Question: I'm running into lots of instances with the latest version(s) of XCode (I believe this has been happening since 4.2 or so) where the stack trace when an exception is thrown is woefully devoid of details.
The screeshot here illustrates one such case; in fact, this scenario at least has context (it shows me that it happened in the JKArray class), where many times I get nothing but "internal" stack items (just 2-3 entries in the thread, none of which reside in user code or anything I can look at). Even in this example, I don't know where the JKArray was allocated or released, so I have no idea what instance or where the problem is.

Thoughts:
- - - - -
No matter what I do, I can't seem to isolate the issues plaguing my app. Furthermore, the issues do not seem to be exactly the same each time, likely due to the high amount of concurrency in my app... so I'm left without a good way to fix the problems.
---
Edit: in the case of this particular exception, I did end up finding the cause. I had attempted to [release] and object that was [autoreleased]d. However, all of this was happening within my code; I can't understand why XCode would not give me a decent stack trace to help me find the problem, rather than forcing me to hunt through my whole app...
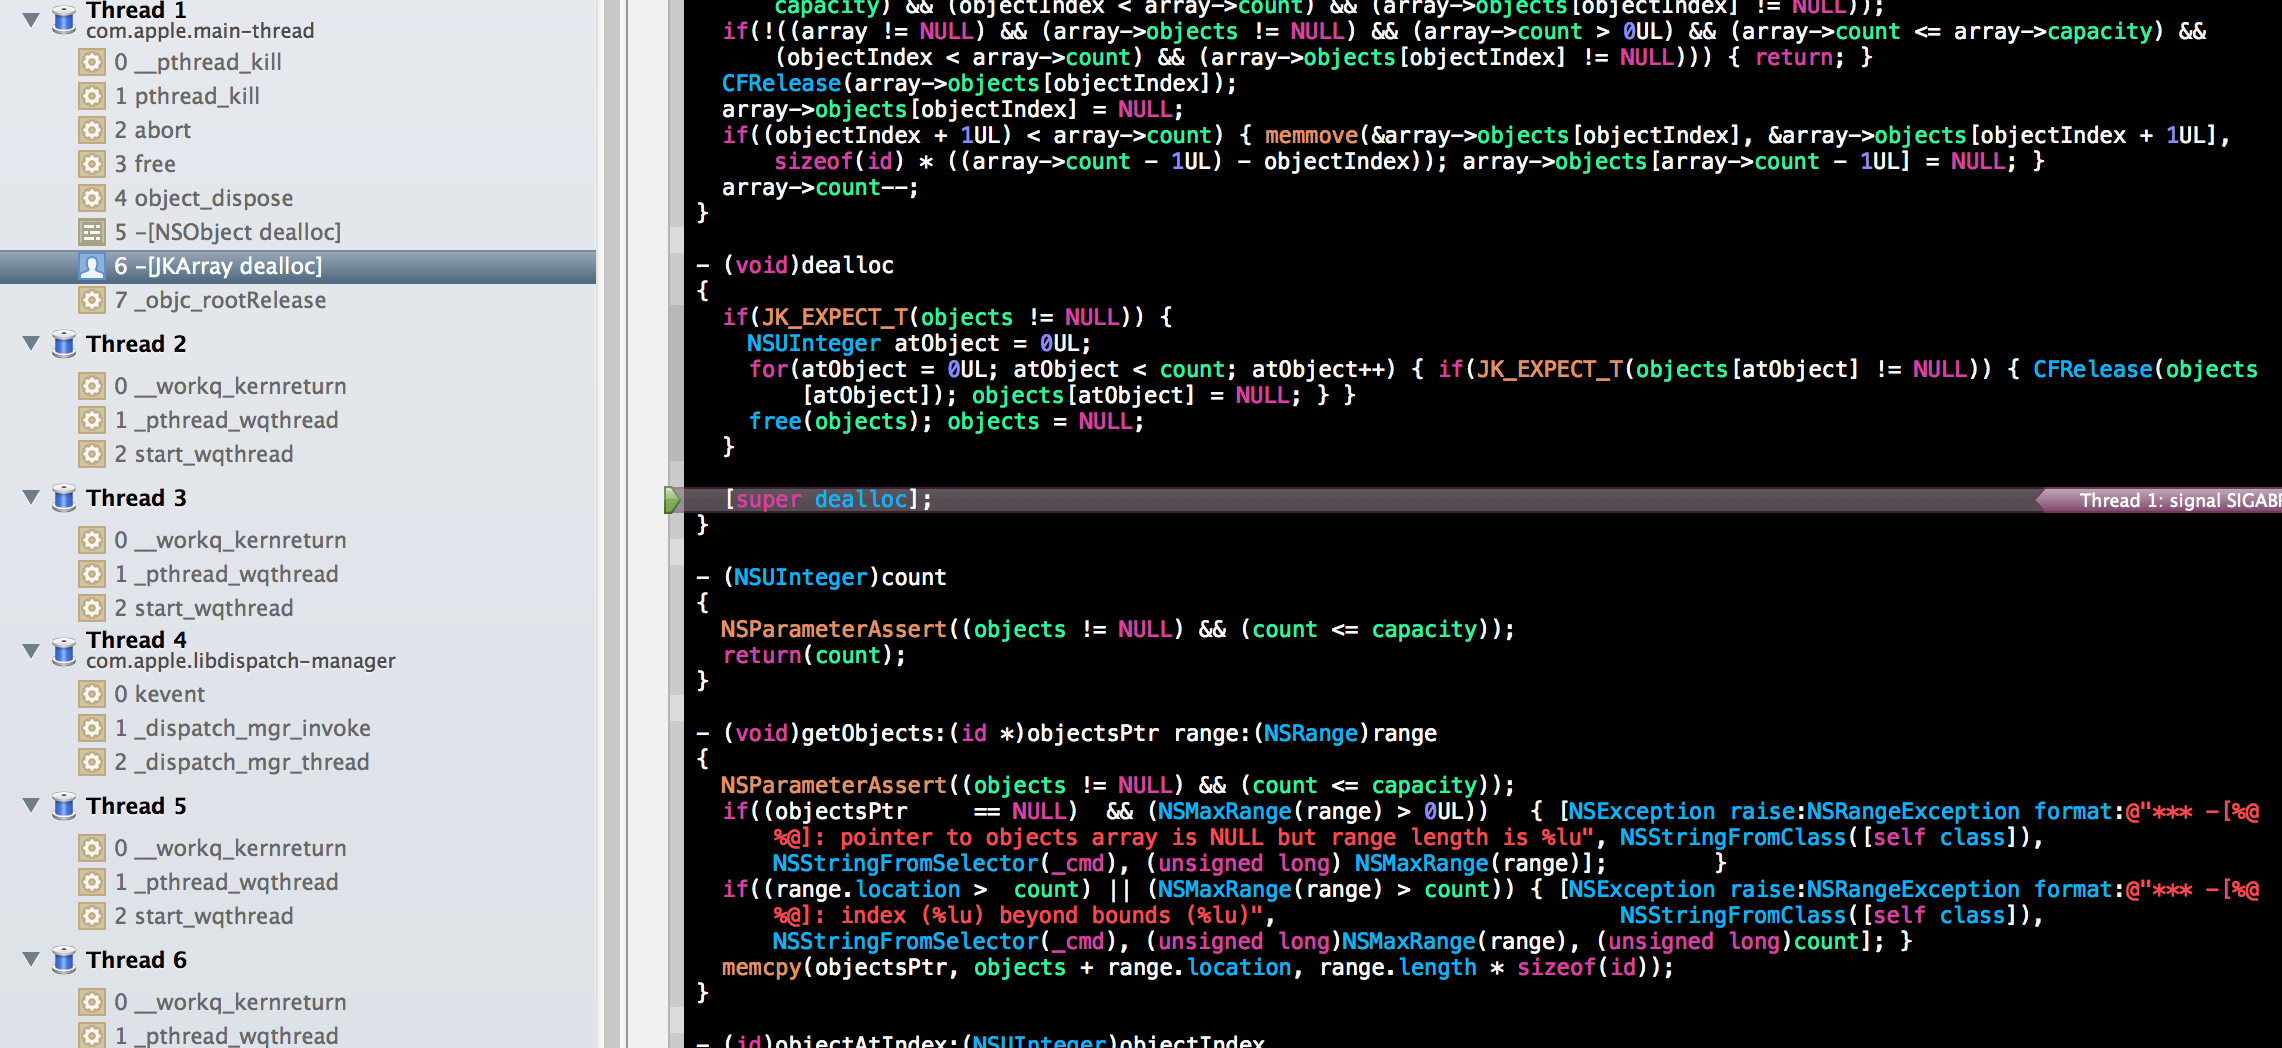
Answer: Sometimes it is impossible to pinpoint the real problem, because the issue that causes the symptom has happened much earlier.
Your issue provides a great example: when you release your object, cocoa has no idea that you've done anything wrong: you are releasing an object that you own, this is precisely what you should be doing, so there's no red flags. The code that leads to a breakdown is executed well after your method has finished, and gave the control back to the run loop. It is at this point that the run loop gets around to draining its autorelease pool, causing the second deallocation. All it knows at this point, however, is that the run loop has made an invalid deallocation, not your code. By the time the error happens the culprit is safely off the stack (and off the hook), so there is nothing else Xcode can report back to you.
A solution to problems like this is to profile your memory use: the profiler should catch issues like that, and pinpoint the places where they happen.
It goes without saying that switching to automatic reference counting will save you lots of troubles in the memory management department.